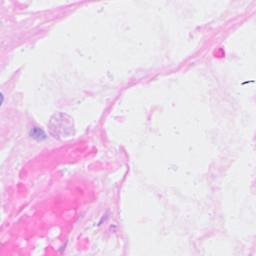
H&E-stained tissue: Breast